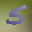
Label: 5